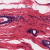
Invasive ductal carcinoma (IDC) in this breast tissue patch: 0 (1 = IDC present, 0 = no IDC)